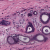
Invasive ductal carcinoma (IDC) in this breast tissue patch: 0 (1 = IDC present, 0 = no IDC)